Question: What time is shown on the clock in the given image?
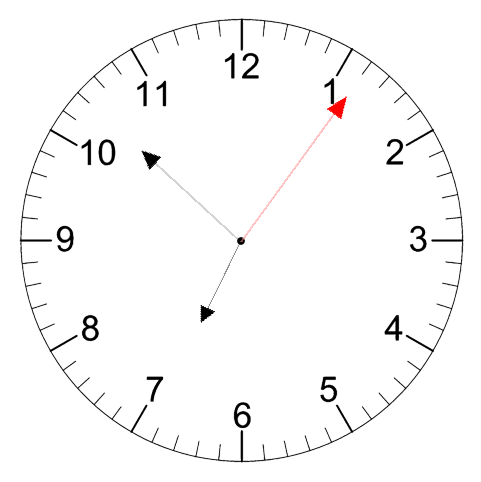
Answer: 06:52:06